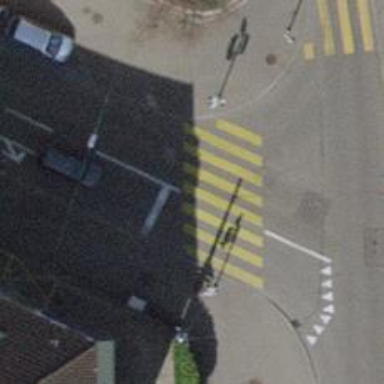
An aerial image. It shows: Road with traffic signals and zebra crossing marked with zebra stripes.